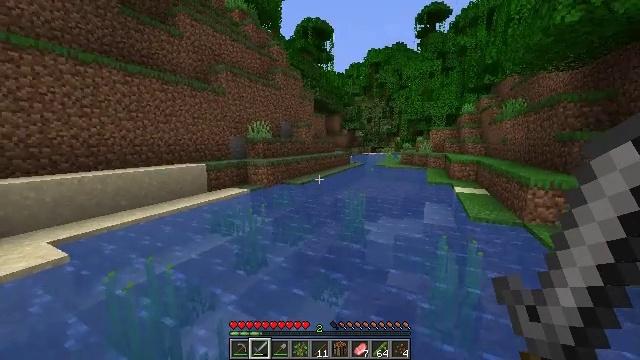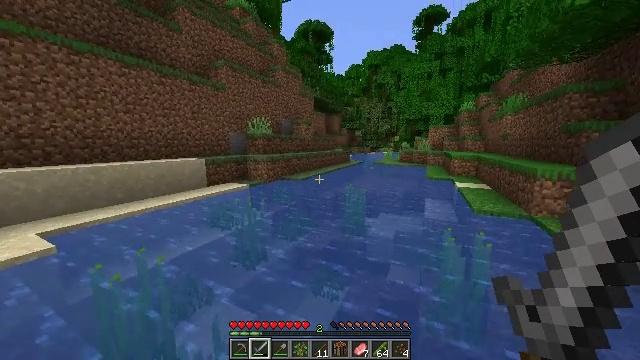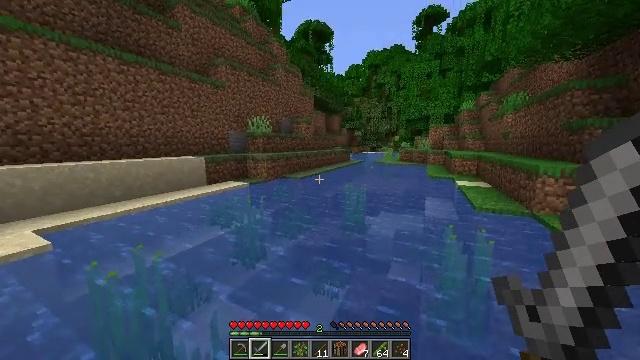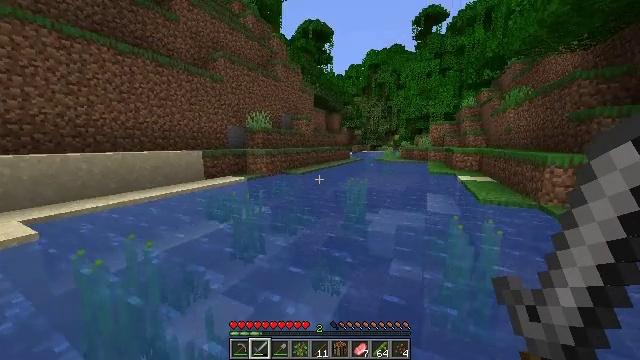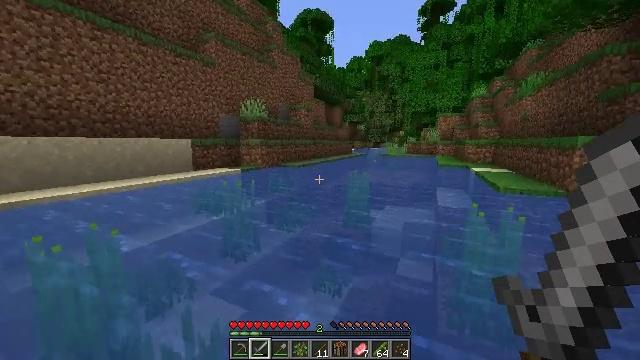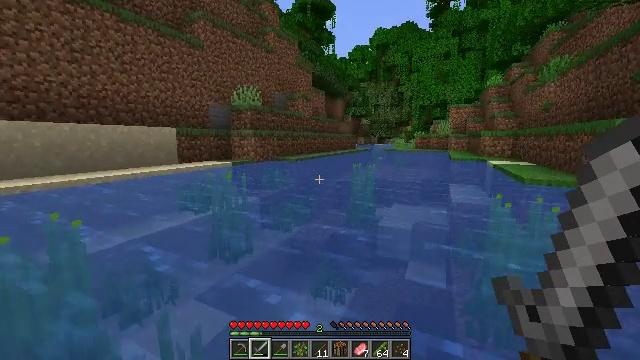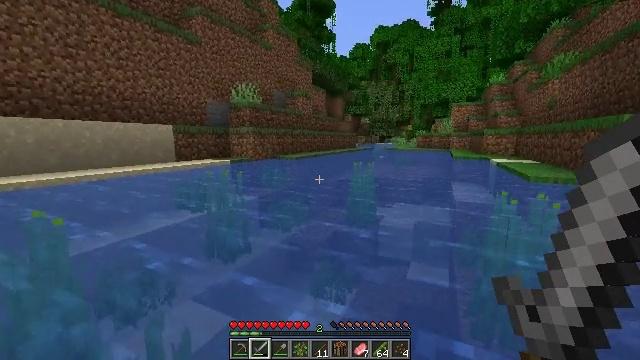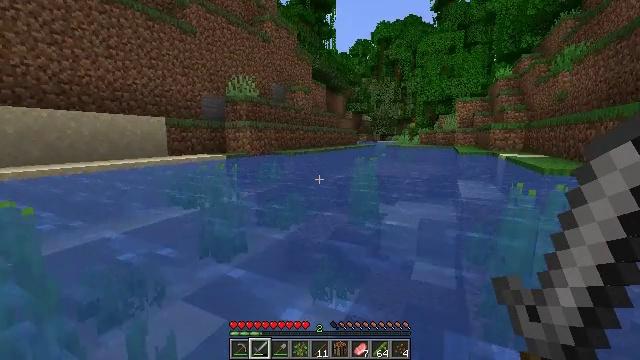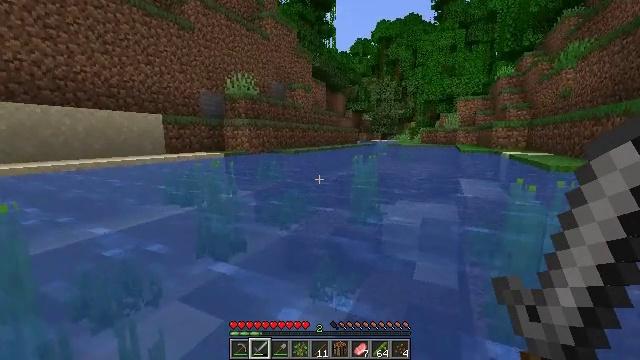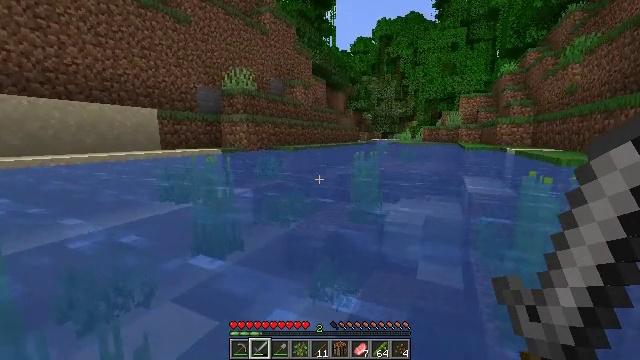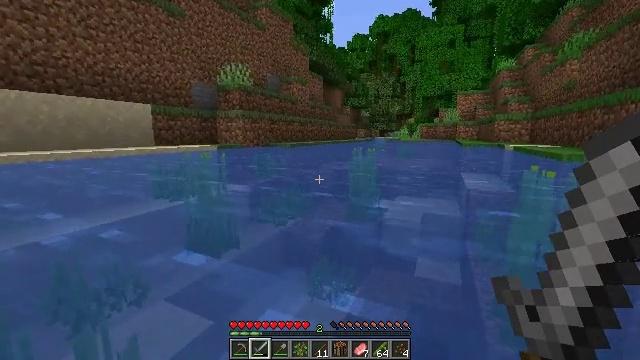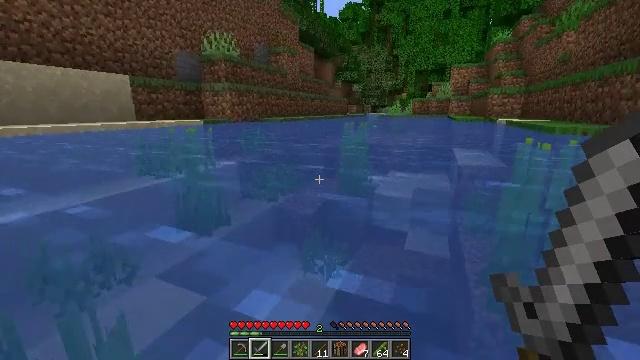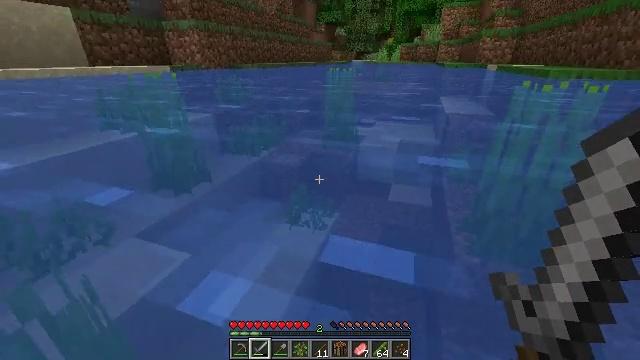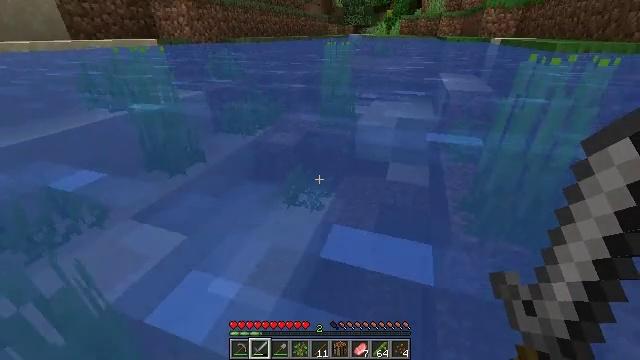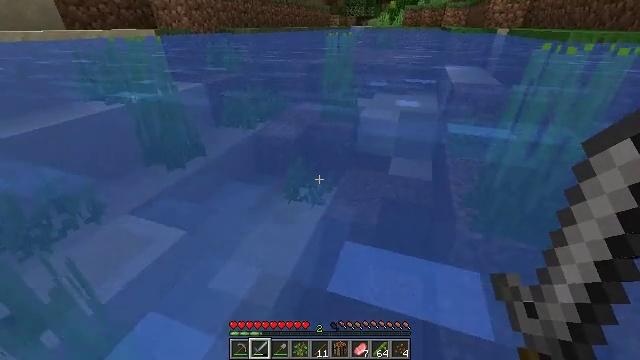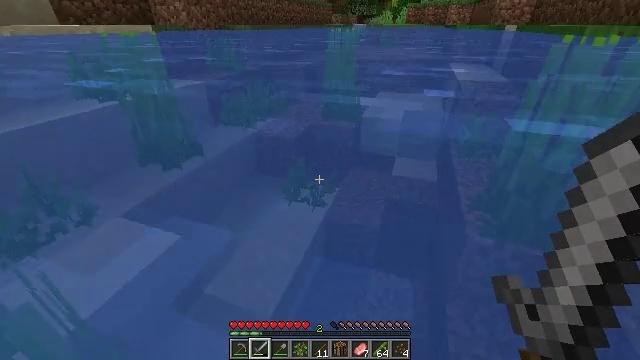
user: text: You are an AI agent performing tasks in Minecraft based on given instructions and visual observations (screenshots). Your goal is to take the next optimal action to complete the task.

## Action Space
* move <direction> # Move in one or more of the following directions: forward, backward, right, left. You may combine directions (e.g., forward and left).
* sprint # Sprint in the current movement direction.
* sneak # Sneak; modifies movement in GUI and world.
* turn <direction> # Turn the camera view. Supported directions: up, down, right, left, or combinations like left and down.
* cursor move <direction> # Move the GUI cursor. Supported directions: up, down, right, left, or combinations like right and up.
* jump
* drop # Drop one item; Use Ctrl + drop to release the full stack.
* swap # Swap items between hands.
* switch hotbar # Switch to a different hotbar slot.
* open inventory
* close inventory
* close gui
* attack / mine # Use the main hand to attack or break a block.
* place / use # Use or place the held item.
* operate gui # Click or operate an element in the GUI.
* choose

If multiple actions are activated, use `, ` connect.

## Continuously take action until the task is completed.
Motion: motion action
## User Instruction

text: Attack the melon to collect it.
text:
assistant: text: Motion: move forward, sprint
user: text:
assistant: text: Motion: move forward, sprint
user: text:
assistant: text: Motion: move forward, sprint
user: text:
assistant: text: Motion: move forward, sprint
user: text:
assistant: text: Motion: move forward, sprint
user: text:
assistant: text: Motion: move forward, sprint
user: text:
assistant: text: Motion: move forward, sprint
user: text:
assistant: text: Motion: move forward, sprint
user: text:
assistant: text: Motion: move forward, sprint
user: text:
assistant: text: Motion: move forward, sprint
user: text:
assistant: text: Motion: move forward, sprint, turn right and down
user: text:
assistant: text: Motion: move forward, sprint, turn right and down
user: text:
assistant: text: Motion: move forward, sprint, turn down
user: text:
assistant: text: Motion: move forward, sprint, turn down
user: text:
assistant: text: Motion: move forward, sprint
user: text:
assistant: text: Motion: move forward, sprint
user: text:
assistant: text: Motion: move forward, sprint
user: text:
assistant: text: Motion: move forward, sprint
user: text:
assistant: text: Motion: move forward, sprint
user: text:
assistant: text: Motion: move forward, sprint, turn right
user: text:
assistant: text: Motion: move forward, sprint, turn right
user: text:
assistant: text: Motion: move forward, sprint, turn right and up
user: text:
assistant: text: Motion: move forward, sprint, turn right and up
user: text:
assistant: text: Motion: move forward, sprint
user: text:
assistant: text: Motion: move forward, sprint
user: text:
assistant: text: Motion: move forward, sprint
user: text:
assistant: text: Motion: move forward, sprint, turn right and up, jump
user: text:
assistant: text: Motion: move forward, sprint, turn right and up, jump
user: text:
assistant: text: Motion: move forward, sprint, turn right and up, jump
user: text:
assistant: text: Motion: move forward, sprint, turn up, jump